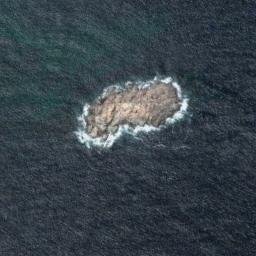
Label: island